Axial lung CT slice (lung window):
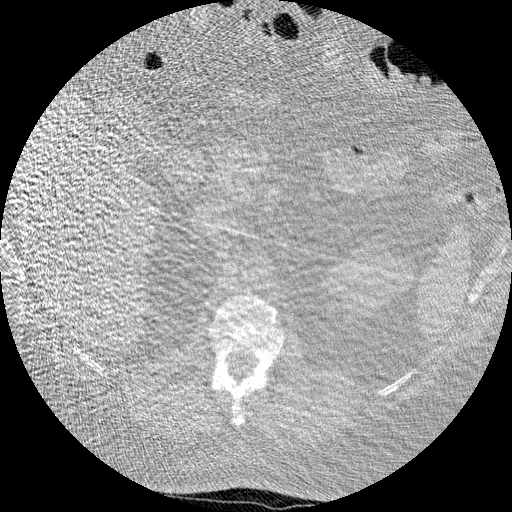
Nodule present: no